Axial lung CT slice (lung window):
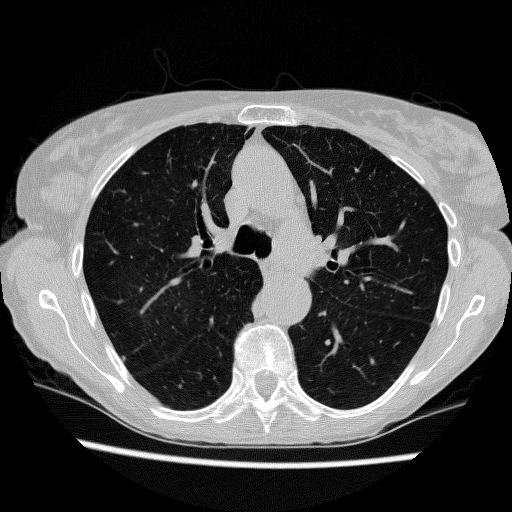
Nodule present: no